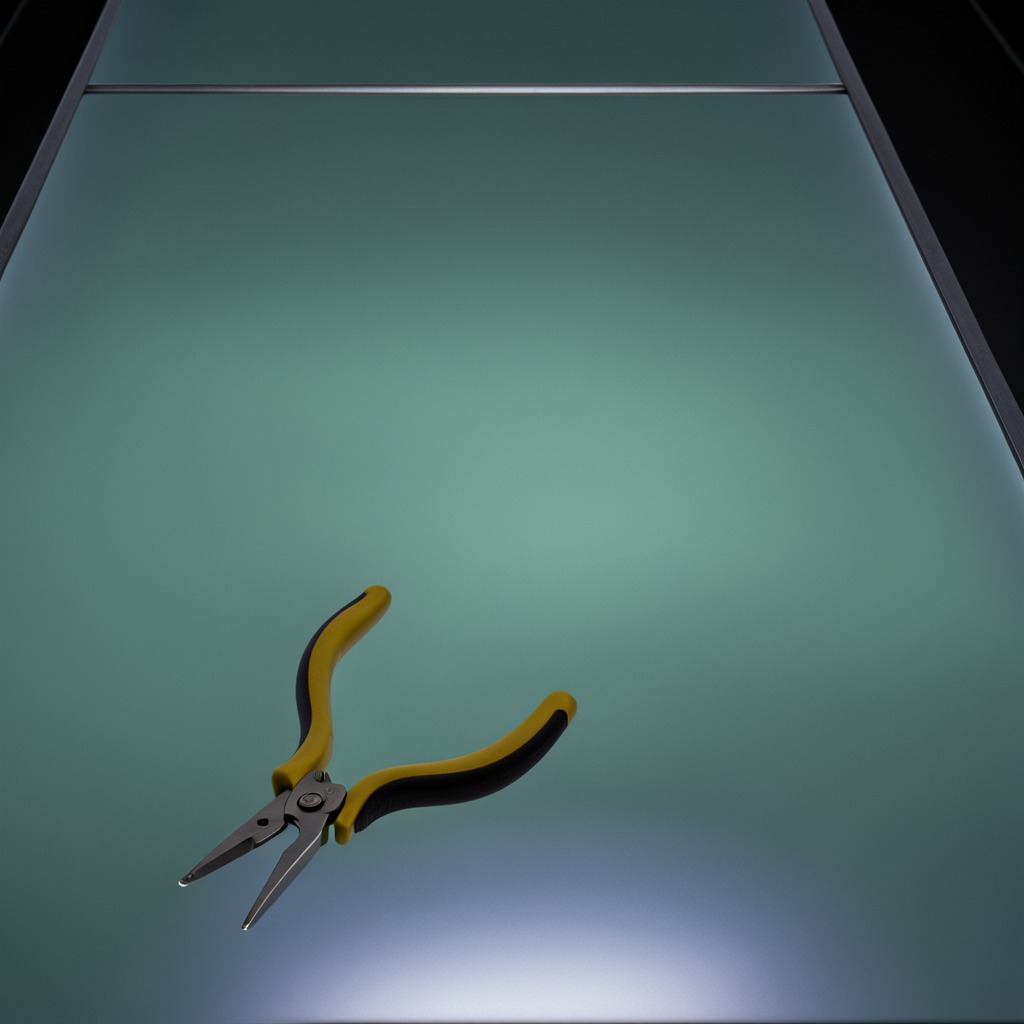
A plier is lying on the table.